Field crop: maize
Growth stage: 1
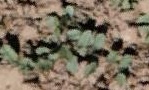
Species: convolvulus